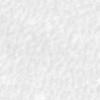
Label: no_change